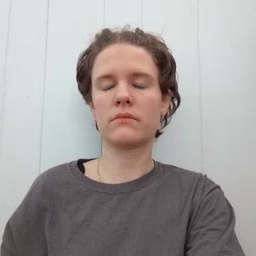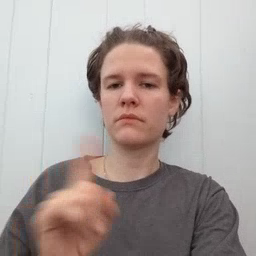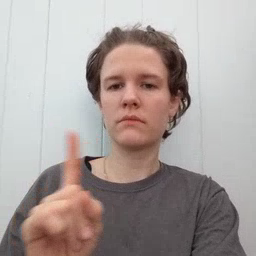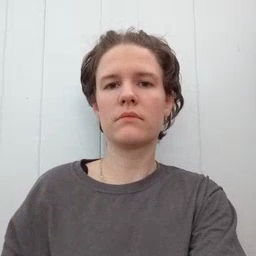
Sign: where